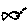
Label: fish